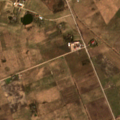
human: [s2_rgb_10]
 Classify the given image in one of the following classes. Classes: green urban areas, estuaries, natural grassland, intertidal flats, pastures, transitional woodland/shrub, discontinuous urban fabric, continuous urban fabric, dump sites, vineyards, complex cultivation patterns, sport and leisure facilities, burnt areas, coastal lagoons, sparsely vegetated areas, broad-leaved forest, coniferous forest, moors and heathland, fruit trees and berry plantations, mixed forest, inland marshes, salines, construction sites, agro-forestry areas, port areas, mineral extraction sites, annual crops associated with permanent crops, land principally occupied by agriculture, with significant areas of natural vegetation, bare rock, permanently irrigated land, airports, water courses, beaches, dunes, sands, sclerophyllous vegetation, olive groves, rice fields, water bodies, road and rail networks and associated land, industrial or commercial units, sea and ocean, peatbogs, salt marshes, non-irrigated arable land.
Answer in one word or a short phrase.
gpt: non-irrigated arable land, pastures, complex cultivation patterns, land principally occupied by agriculture, with significant areas of natural vegetation